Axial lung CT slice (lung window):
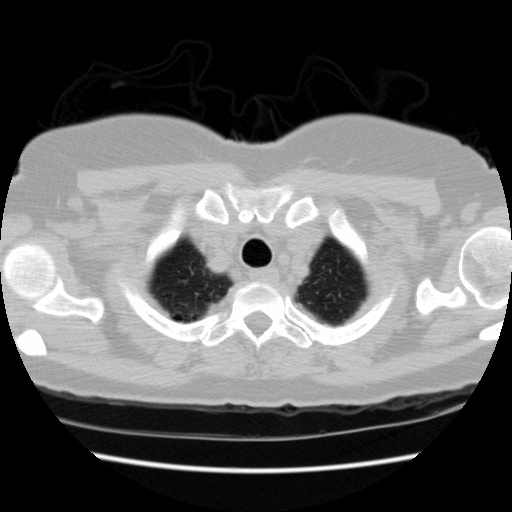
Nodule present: no